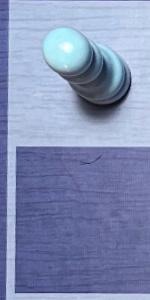
Label: Empty